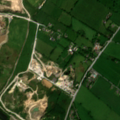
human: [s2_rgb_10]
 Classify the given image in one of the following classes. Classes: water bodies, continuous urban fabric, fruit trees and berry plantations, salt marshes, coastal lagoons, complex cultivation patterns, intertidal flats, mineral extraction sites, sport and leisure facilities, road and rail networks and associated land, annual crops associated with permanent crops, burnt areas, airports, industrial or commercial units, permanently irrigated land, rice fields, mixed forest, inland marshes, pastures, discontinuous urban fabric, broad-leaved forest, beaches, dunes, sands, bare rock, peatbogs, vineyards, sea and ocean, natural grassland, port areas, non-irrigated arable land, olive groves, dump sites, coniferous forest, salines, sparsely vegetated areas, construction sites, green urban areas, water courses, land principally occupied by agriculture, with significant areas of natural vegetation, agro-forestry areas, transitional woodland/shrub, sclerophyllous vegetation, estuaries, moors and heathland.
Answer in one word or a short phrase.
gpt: mineral extraction sites, pastures